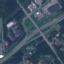
Land use / land cover class: Highway